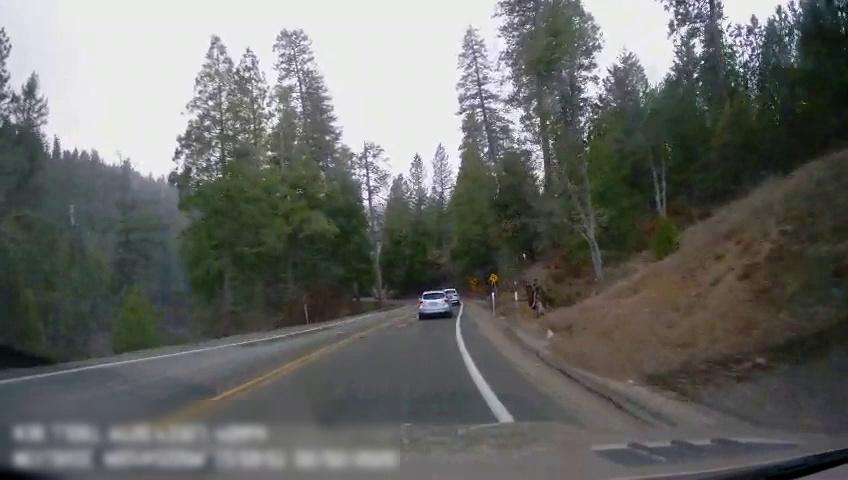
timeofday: Day
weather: Cloudy
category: Drivable Space
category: Vehicles | SUV
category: Vehicles | SUV
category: Lanes | Alternate Lane
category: Lanes | Current Lane
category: Lanes | Opposite Lane
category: Lanes | Opposite Lane